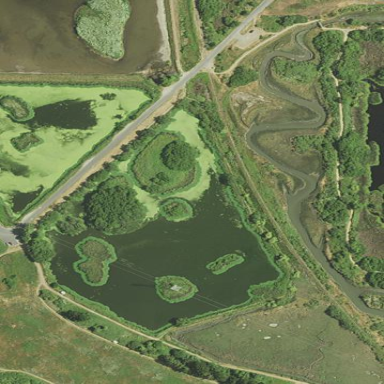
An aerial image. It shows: Marshy wetland area.